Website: bh-photo
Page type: cross-sells
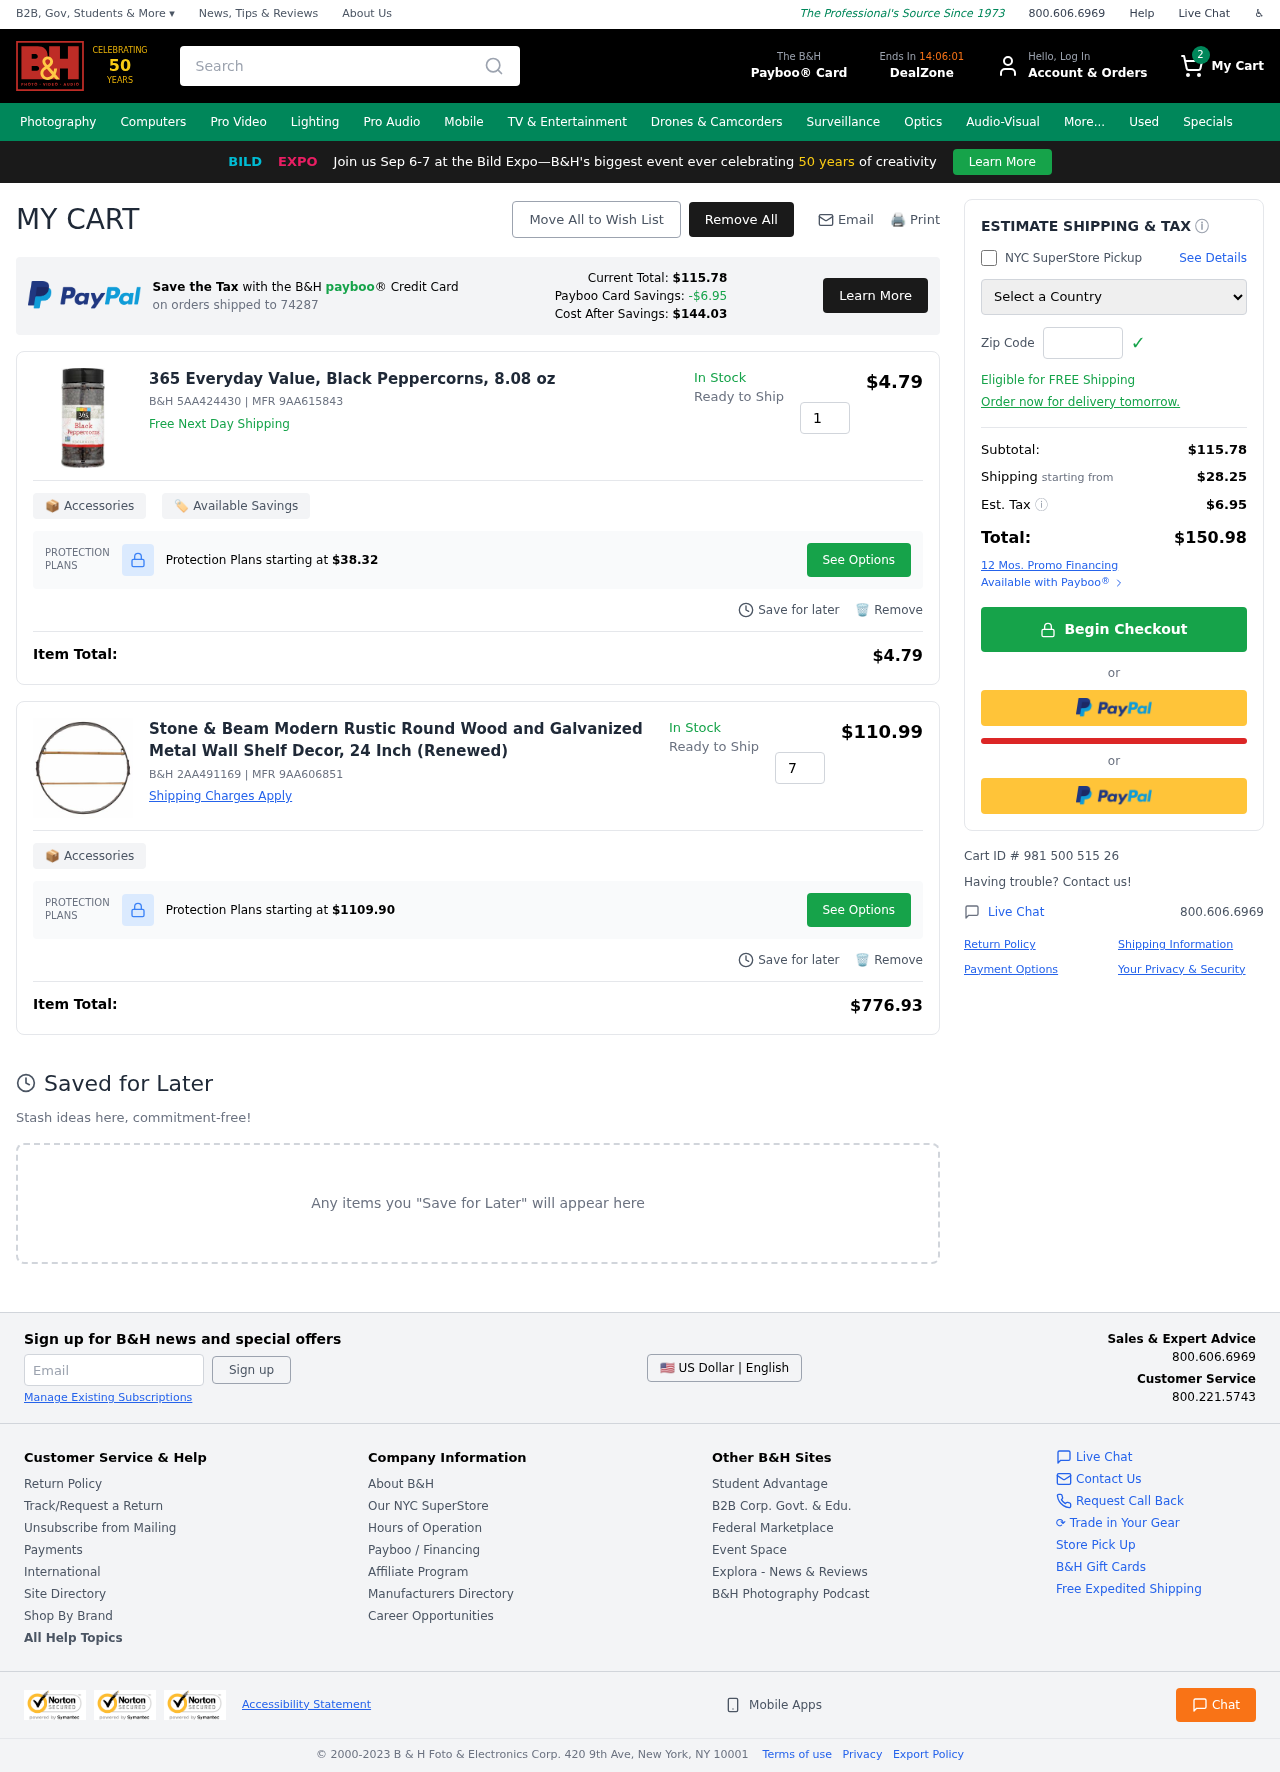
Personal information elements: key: PII_COUNTRY
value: United States
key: PII_POSTCODE
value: on orders shipped to 74287
Product elements: key: PRODUCT1_NAME
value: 365 Everyday Value, Black Peppercorns, 8.08 oz
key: PRODUCT1_PRICE
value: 4.79
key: PRODUCT1_QUANTITY
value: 1
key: PRODUCT2_NAME
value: Stone & Beam Modern Rustic Round Wood and Galvanized Metal Wall Shelf Decor, 24 Inch (Renewed)
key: PRODUCT2_PRICE
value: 110.99
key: PRODUCT2_QUANTITY
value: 7
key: PRODUCT1_SKU
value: B&H 5AA424430
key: PRODUCT1_MFR
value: MFR 9AA615843
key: PRODUCT1_PROTECTION_PRICE
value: $38.32
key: PRODUCT1_ITEM_TOTAL
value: $4.79
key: PRODUCT2_SKU
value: B&H 2AA491169
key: PRODUCT2_MFR
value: MFR 9AA606851
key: PRODUCT2_PROTECTION_PRICE
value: $1109.90
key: PRODUCT2_ITEM_TOTAL
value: $776.93
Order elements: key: ORDER_NUM_ITEMS
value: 2
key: PAYBOO_CURRENT_TOTAL
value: $115.78
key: ORDER_SUBTOTAL
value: $115.78
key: ORDER_SHIPPING_COST
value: $28.25
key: ORDER_TAX
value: $6.95
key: ORDER_TOTAL
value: $150.98
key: ORDER_ID
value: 981 500 515 26
Search elements: key: HEADER_SEARCH
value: Search
Other elements: key: PAYBOO_SAVINGS
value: -$6.95
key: PAYBOO_COST_AFTER_SAVINGS
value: $144.03